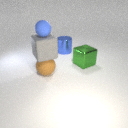
large green metal cube behind large brown rubber sphere